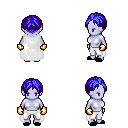
a pixel art fantasy rpg character, female body template, dark elf, purple skin, white cape, white pants, blue parted hairstyle, gold gloves, black slippers, four views (front, back, left, right), 2x2 character sprite sheet, small pixel art, hard edges, no anti-aliasing